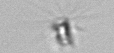
Label: Calciopappus